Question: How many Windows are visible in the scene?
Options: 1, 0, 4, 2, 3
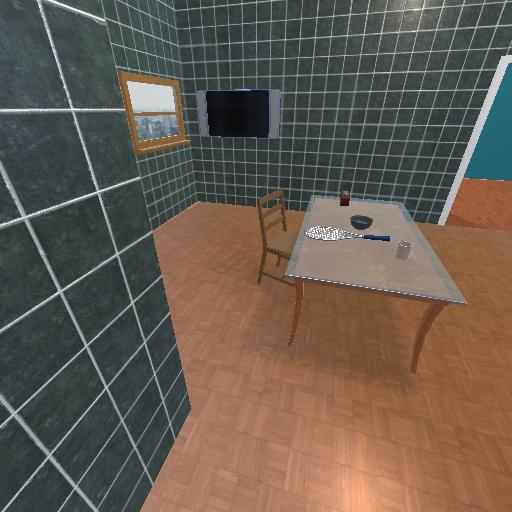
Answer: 1